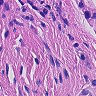
Metastatic tissue present: yes